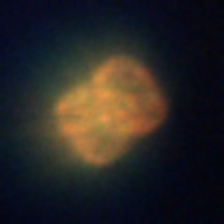
Taxon: Centric
Group: Diatoms